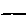
Label: line